一年级 · 算术
要求写时间。(8 分)

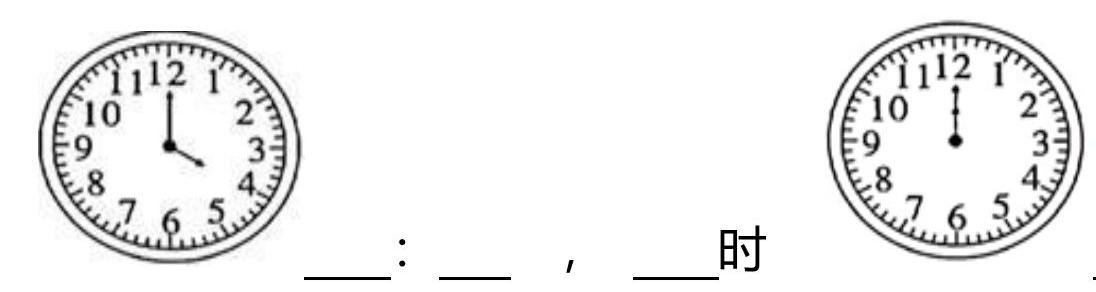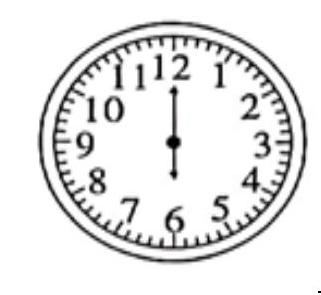
答案: 解$4 ; 00 ; 4 ; 12 ; 00 ; 12 ; 6 ; 00 ; 6 ; 10 ; 00 ; 10$